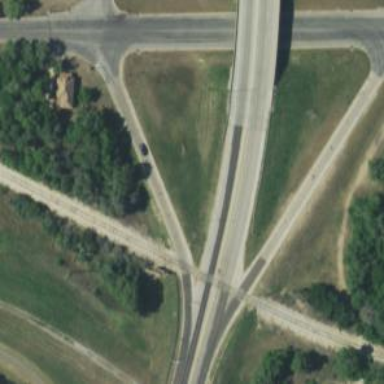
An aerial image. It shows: Primary highway that functions as expressway.